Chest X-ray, AP view. Patient: 25 years old, sex F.
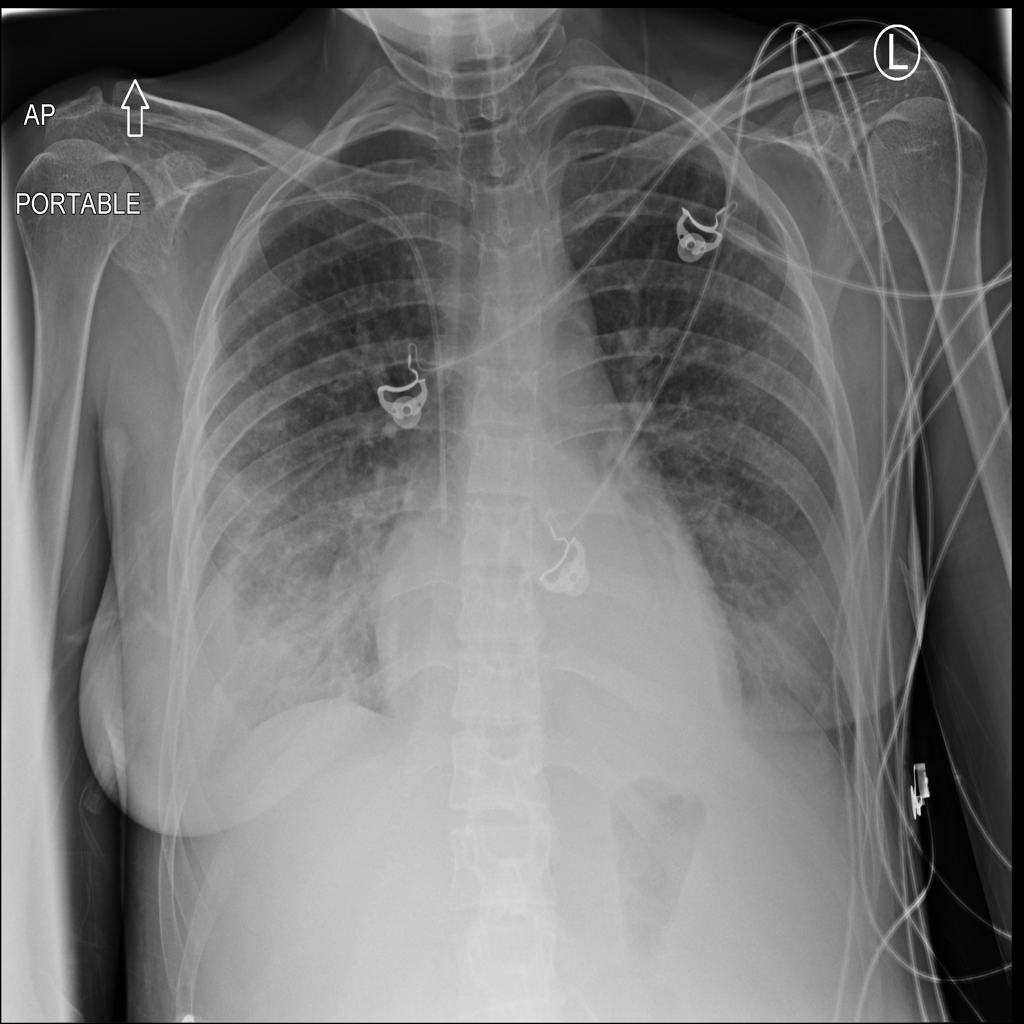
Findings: Effusion, Nodule